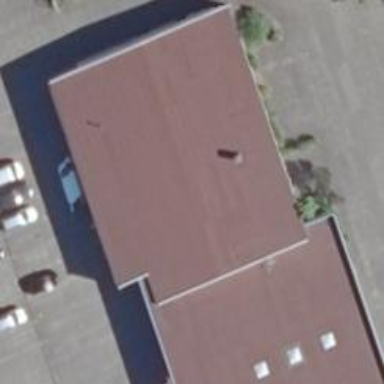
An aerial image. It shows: Commercial building with car shop.